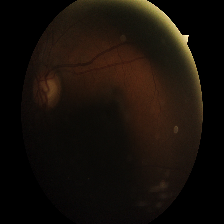
Diabetic retinopathy grade: Moderate